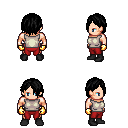
a pixel art fantasy rpg character, male body template, human, light skin, white sleeveless shirt, red pants, black bangs hairstyle, gold gloves, black shoes, four views (front, back, left, right), 2x2 character sprite sheet, small pixel art, hard edges, no anti-aliasing